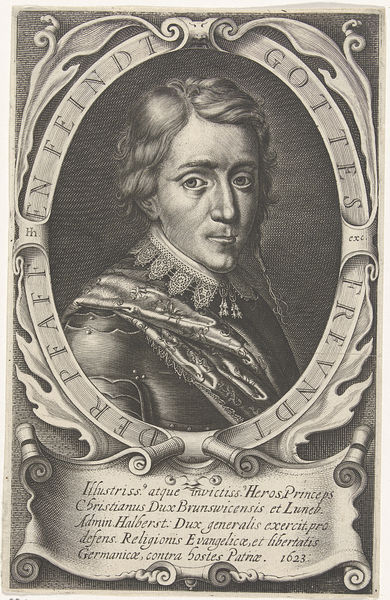
Titel: Portret van Christiaan, hertog van Brunswijk-Wolfenbüttel
Künstler: Willem Hondius
Standort: Amsterdam
Institution: Rijksmuseum
Schlagwörter: mann, weiß, frisur, mund, nase, schwarz, blick, portrait, auge, haare, scheitel, oval, schrift, men, deutsch, buch, schwarz-weiß, stich, text, rüstung, harnisch, german, freund, spitzenkragen, latein, lateinisch, gottes, feind, kupferdruck, gottes freund, gottes freundt, illustriss, 1623